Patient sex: M
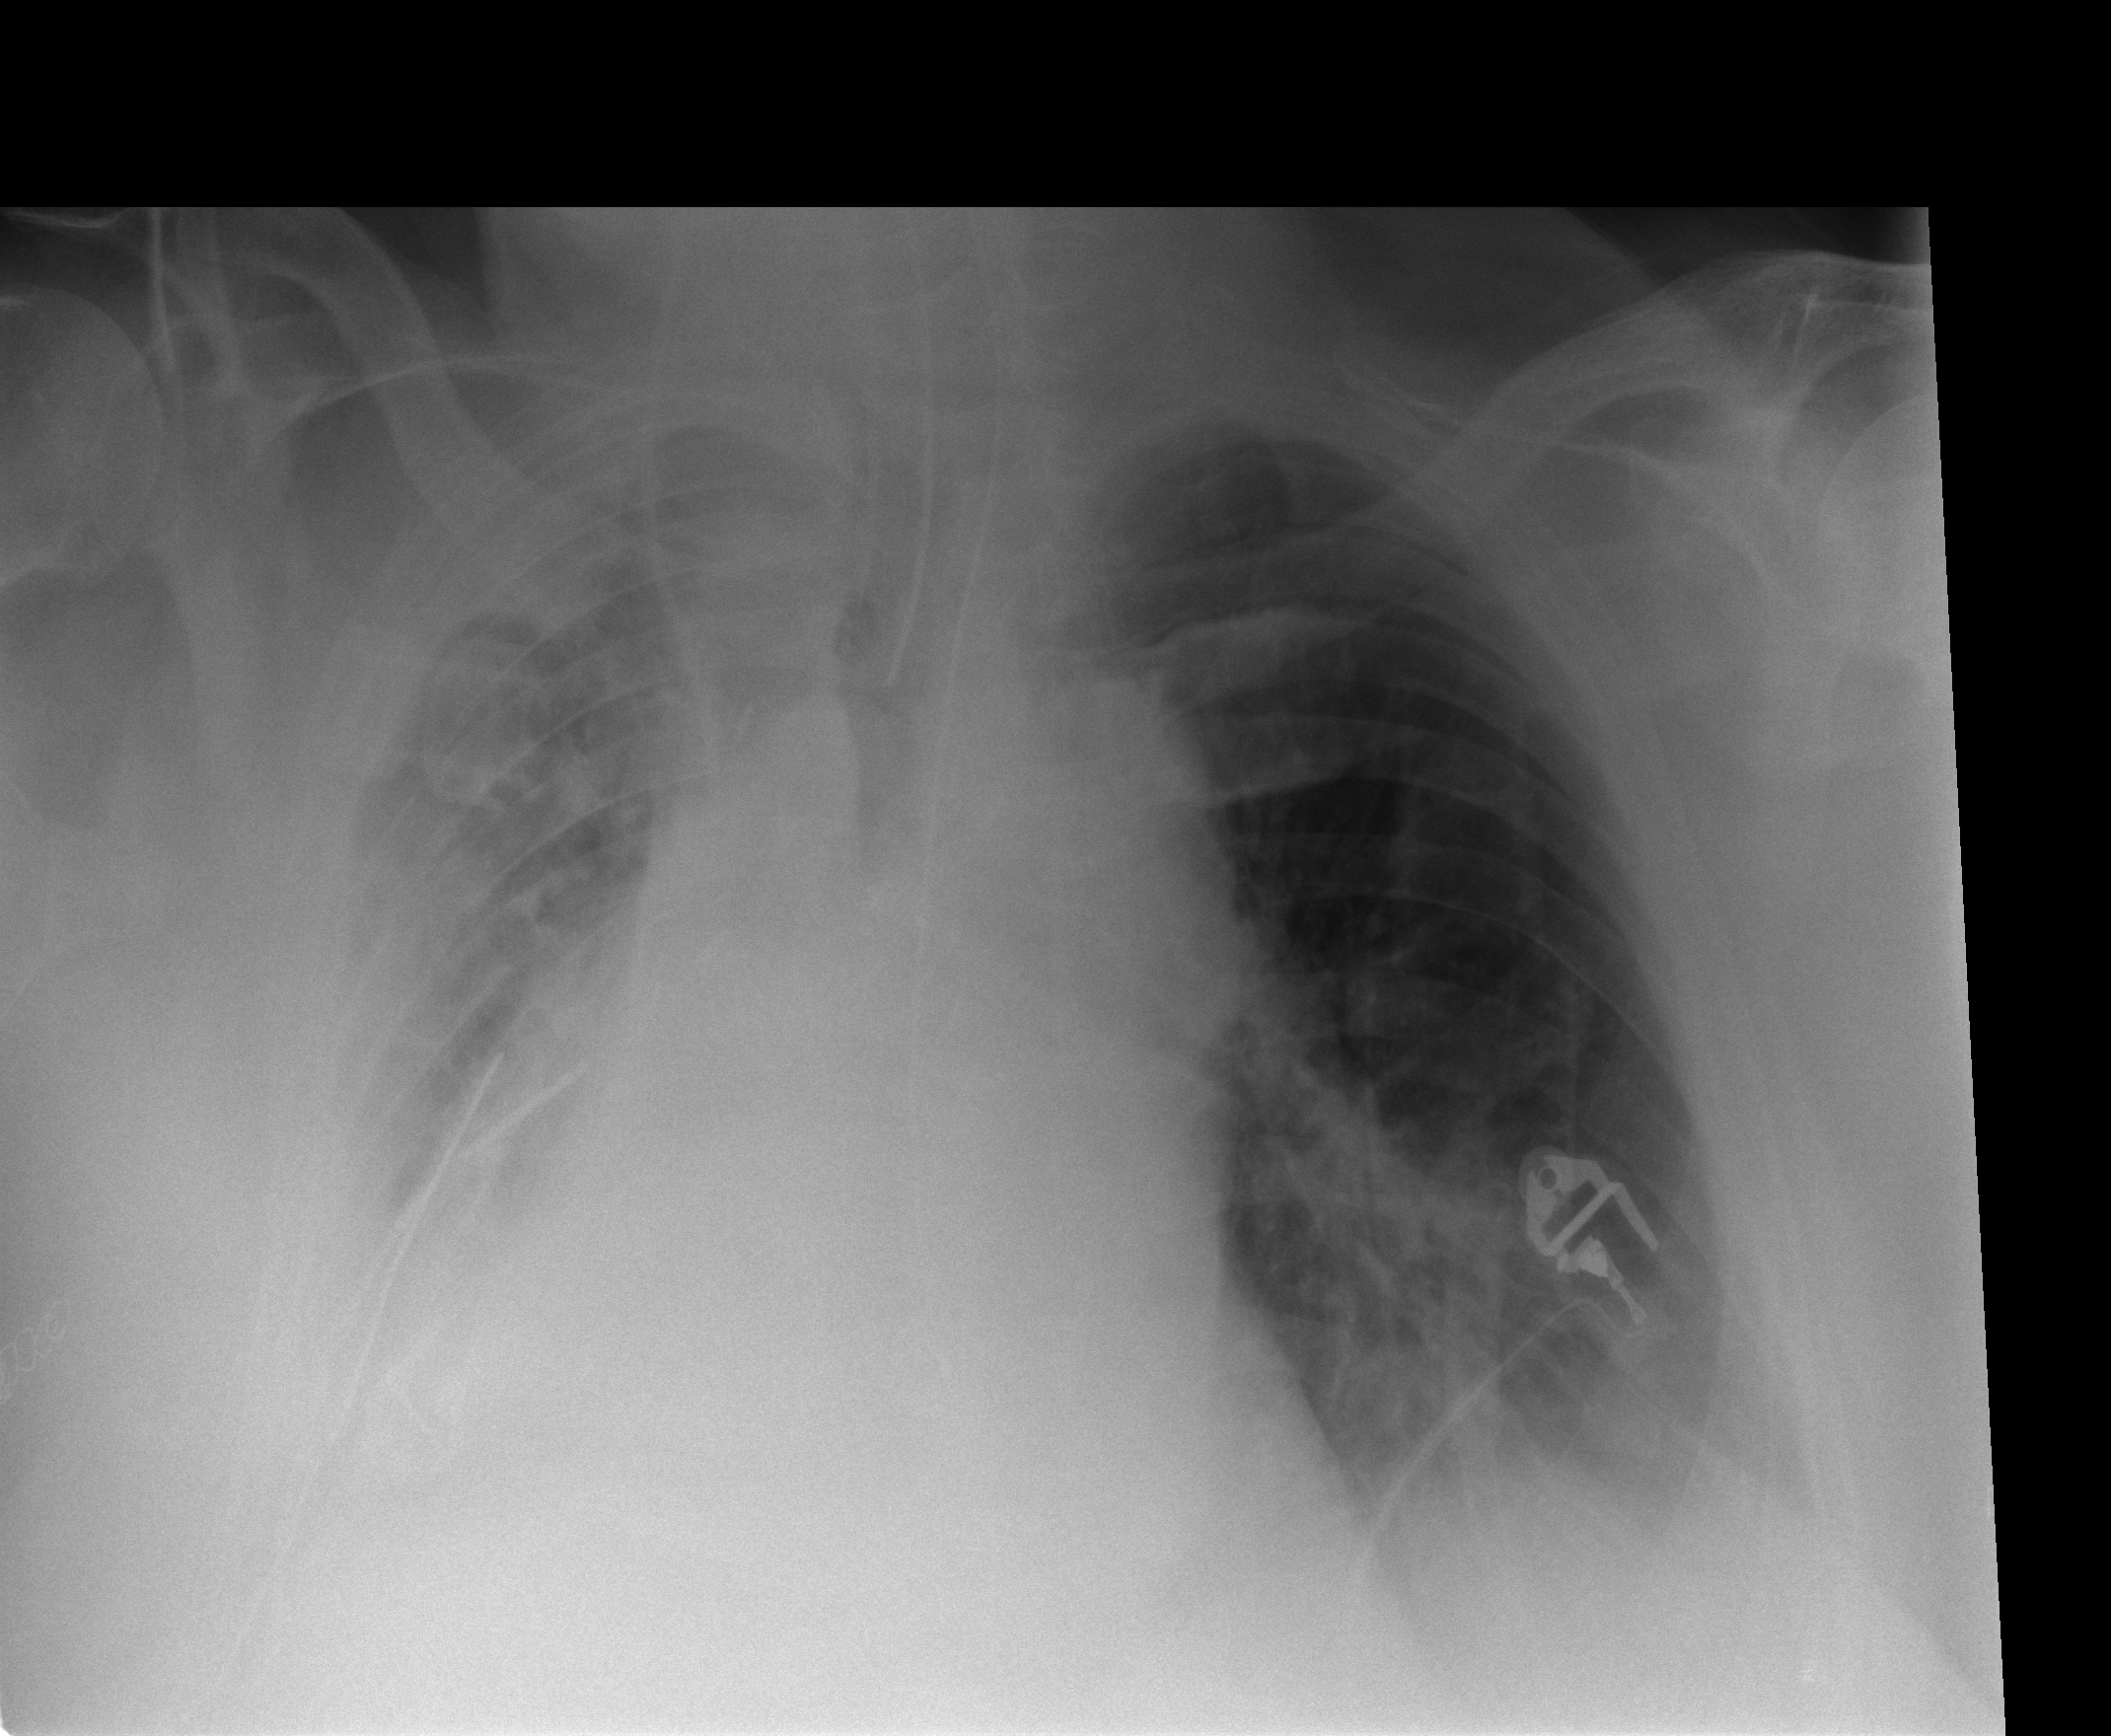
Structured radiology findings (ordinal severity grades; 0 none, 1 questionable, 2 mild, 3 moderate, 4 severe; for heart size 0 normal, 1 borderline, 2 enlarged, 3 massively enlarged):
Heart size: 2
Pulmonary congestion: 0
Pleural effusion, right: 3
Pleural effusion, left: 2
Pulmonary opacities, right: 1
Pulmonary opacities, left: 0
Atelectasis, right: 3
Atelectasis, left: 2